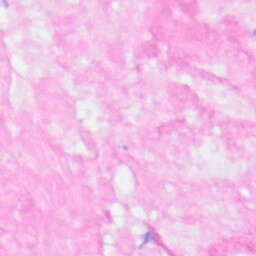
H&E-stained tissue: Kidney